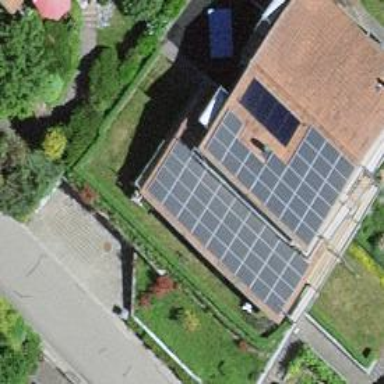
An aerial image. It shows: Solar photovoltaic panel generator.